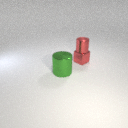
large green metal cylinder in front of small red metal cube